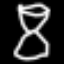
Label: hourglass